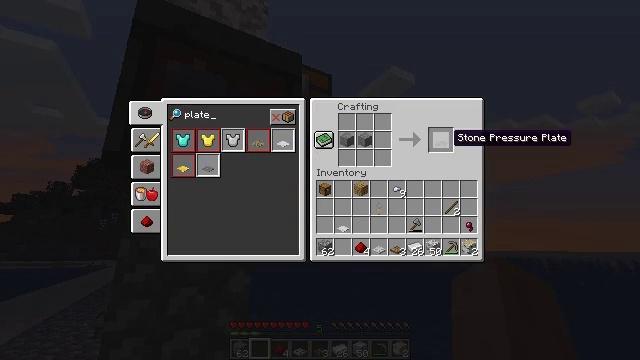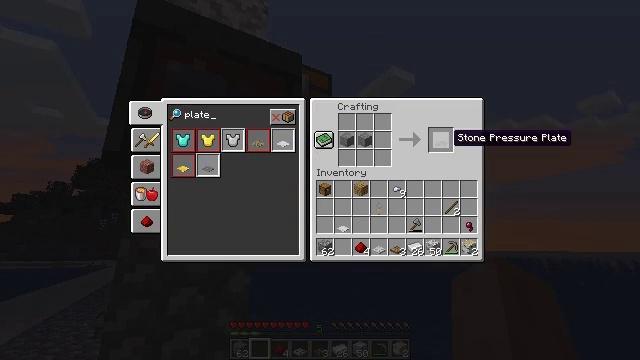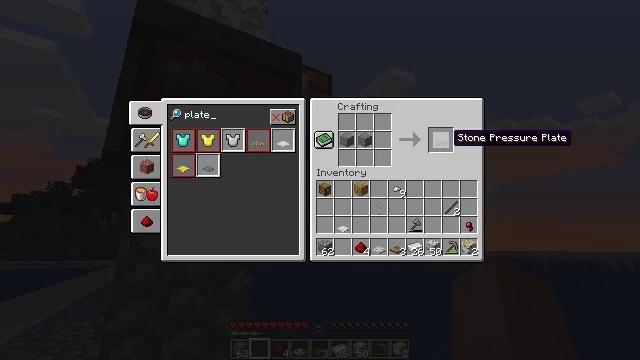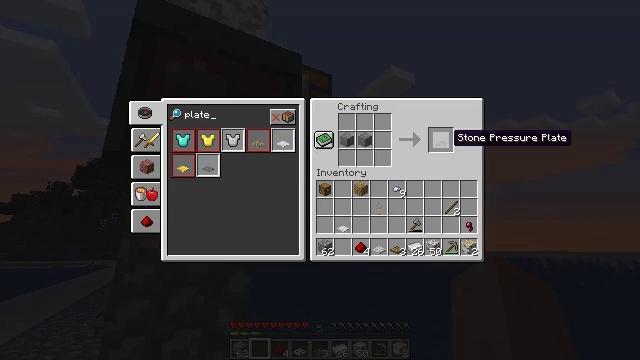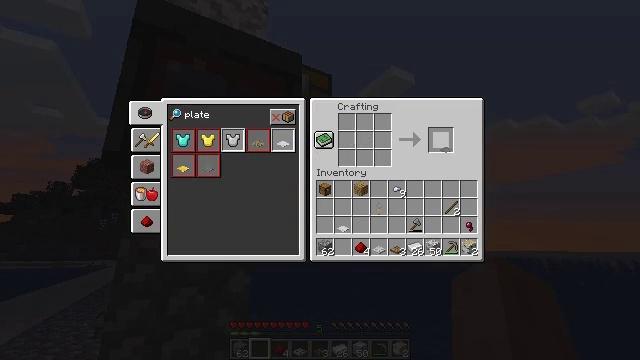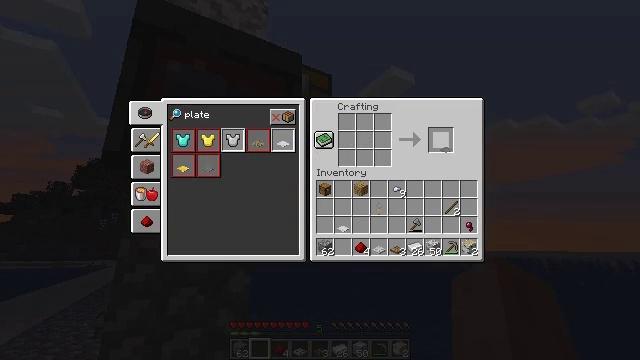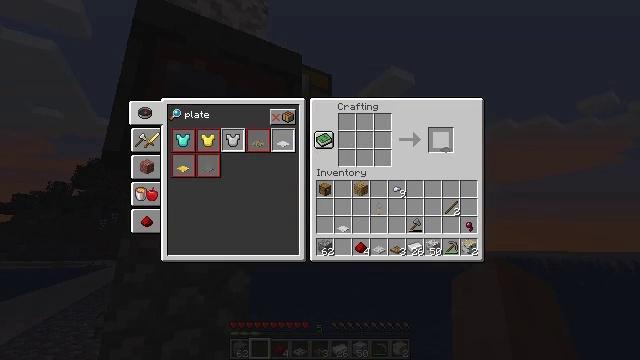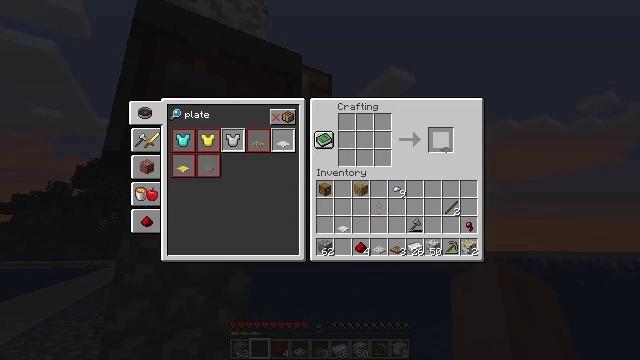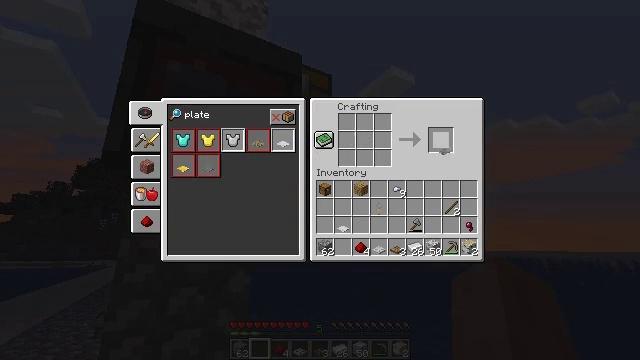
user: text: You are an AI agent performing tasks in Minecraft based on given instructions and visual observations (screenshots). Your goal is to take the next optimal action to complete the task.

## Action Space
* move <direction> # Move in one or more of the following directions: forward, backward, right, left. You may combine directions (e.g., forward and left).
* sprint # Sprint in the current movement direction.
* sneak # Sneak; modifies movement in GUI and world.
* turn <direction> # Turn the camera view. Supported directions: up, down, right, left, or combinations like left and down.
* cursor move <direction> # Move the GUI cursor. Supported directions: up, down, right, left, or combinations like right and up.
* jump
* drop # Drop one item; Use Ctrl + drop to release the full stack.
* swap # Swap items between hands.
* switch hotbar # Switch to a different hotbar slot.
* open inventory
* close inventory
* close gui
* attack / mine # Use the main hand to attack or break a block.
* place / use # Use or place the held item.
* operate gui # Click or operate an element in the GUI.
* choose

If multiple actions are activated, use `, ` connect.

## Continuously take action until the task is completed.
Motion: motion action
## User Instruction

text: Open a crafting table and craft a stone pressure plate.
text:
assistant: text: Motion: no_op
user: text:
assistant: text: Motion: no_op
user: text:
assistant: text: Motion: no_op
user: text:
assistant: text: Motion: operate gui
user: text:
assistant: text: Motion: operate gui
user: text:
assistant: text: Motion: operate gui
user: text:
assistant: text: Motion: no_op
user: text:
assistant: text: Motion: no_op
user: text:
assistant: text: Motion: no_op